Interaction volume radius: 10 \u00c5
Interaction volume height: 10 \u00c5
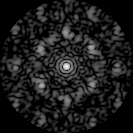
Disorder parameter: 0.6051